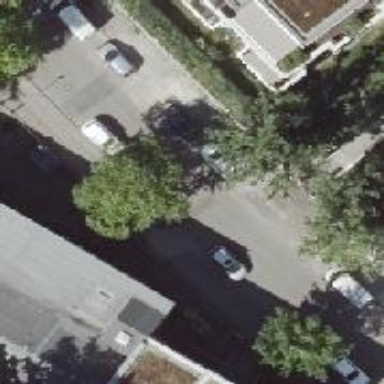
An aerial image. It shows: Residential road with asphalt surface and sidewalks on both sides. There is parallel parking lane on the left side.